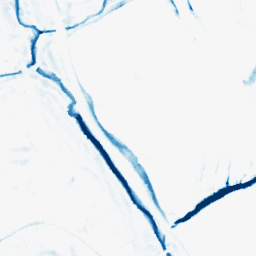
Category: morphological
Decomposition family: morphological_rect
Decomposition parameters: operation: closing
width: 10
height: 10
Upsampling method: linear_exact
Upsampling parameters: scale: 4
Upsampling scale: 4